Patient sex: F
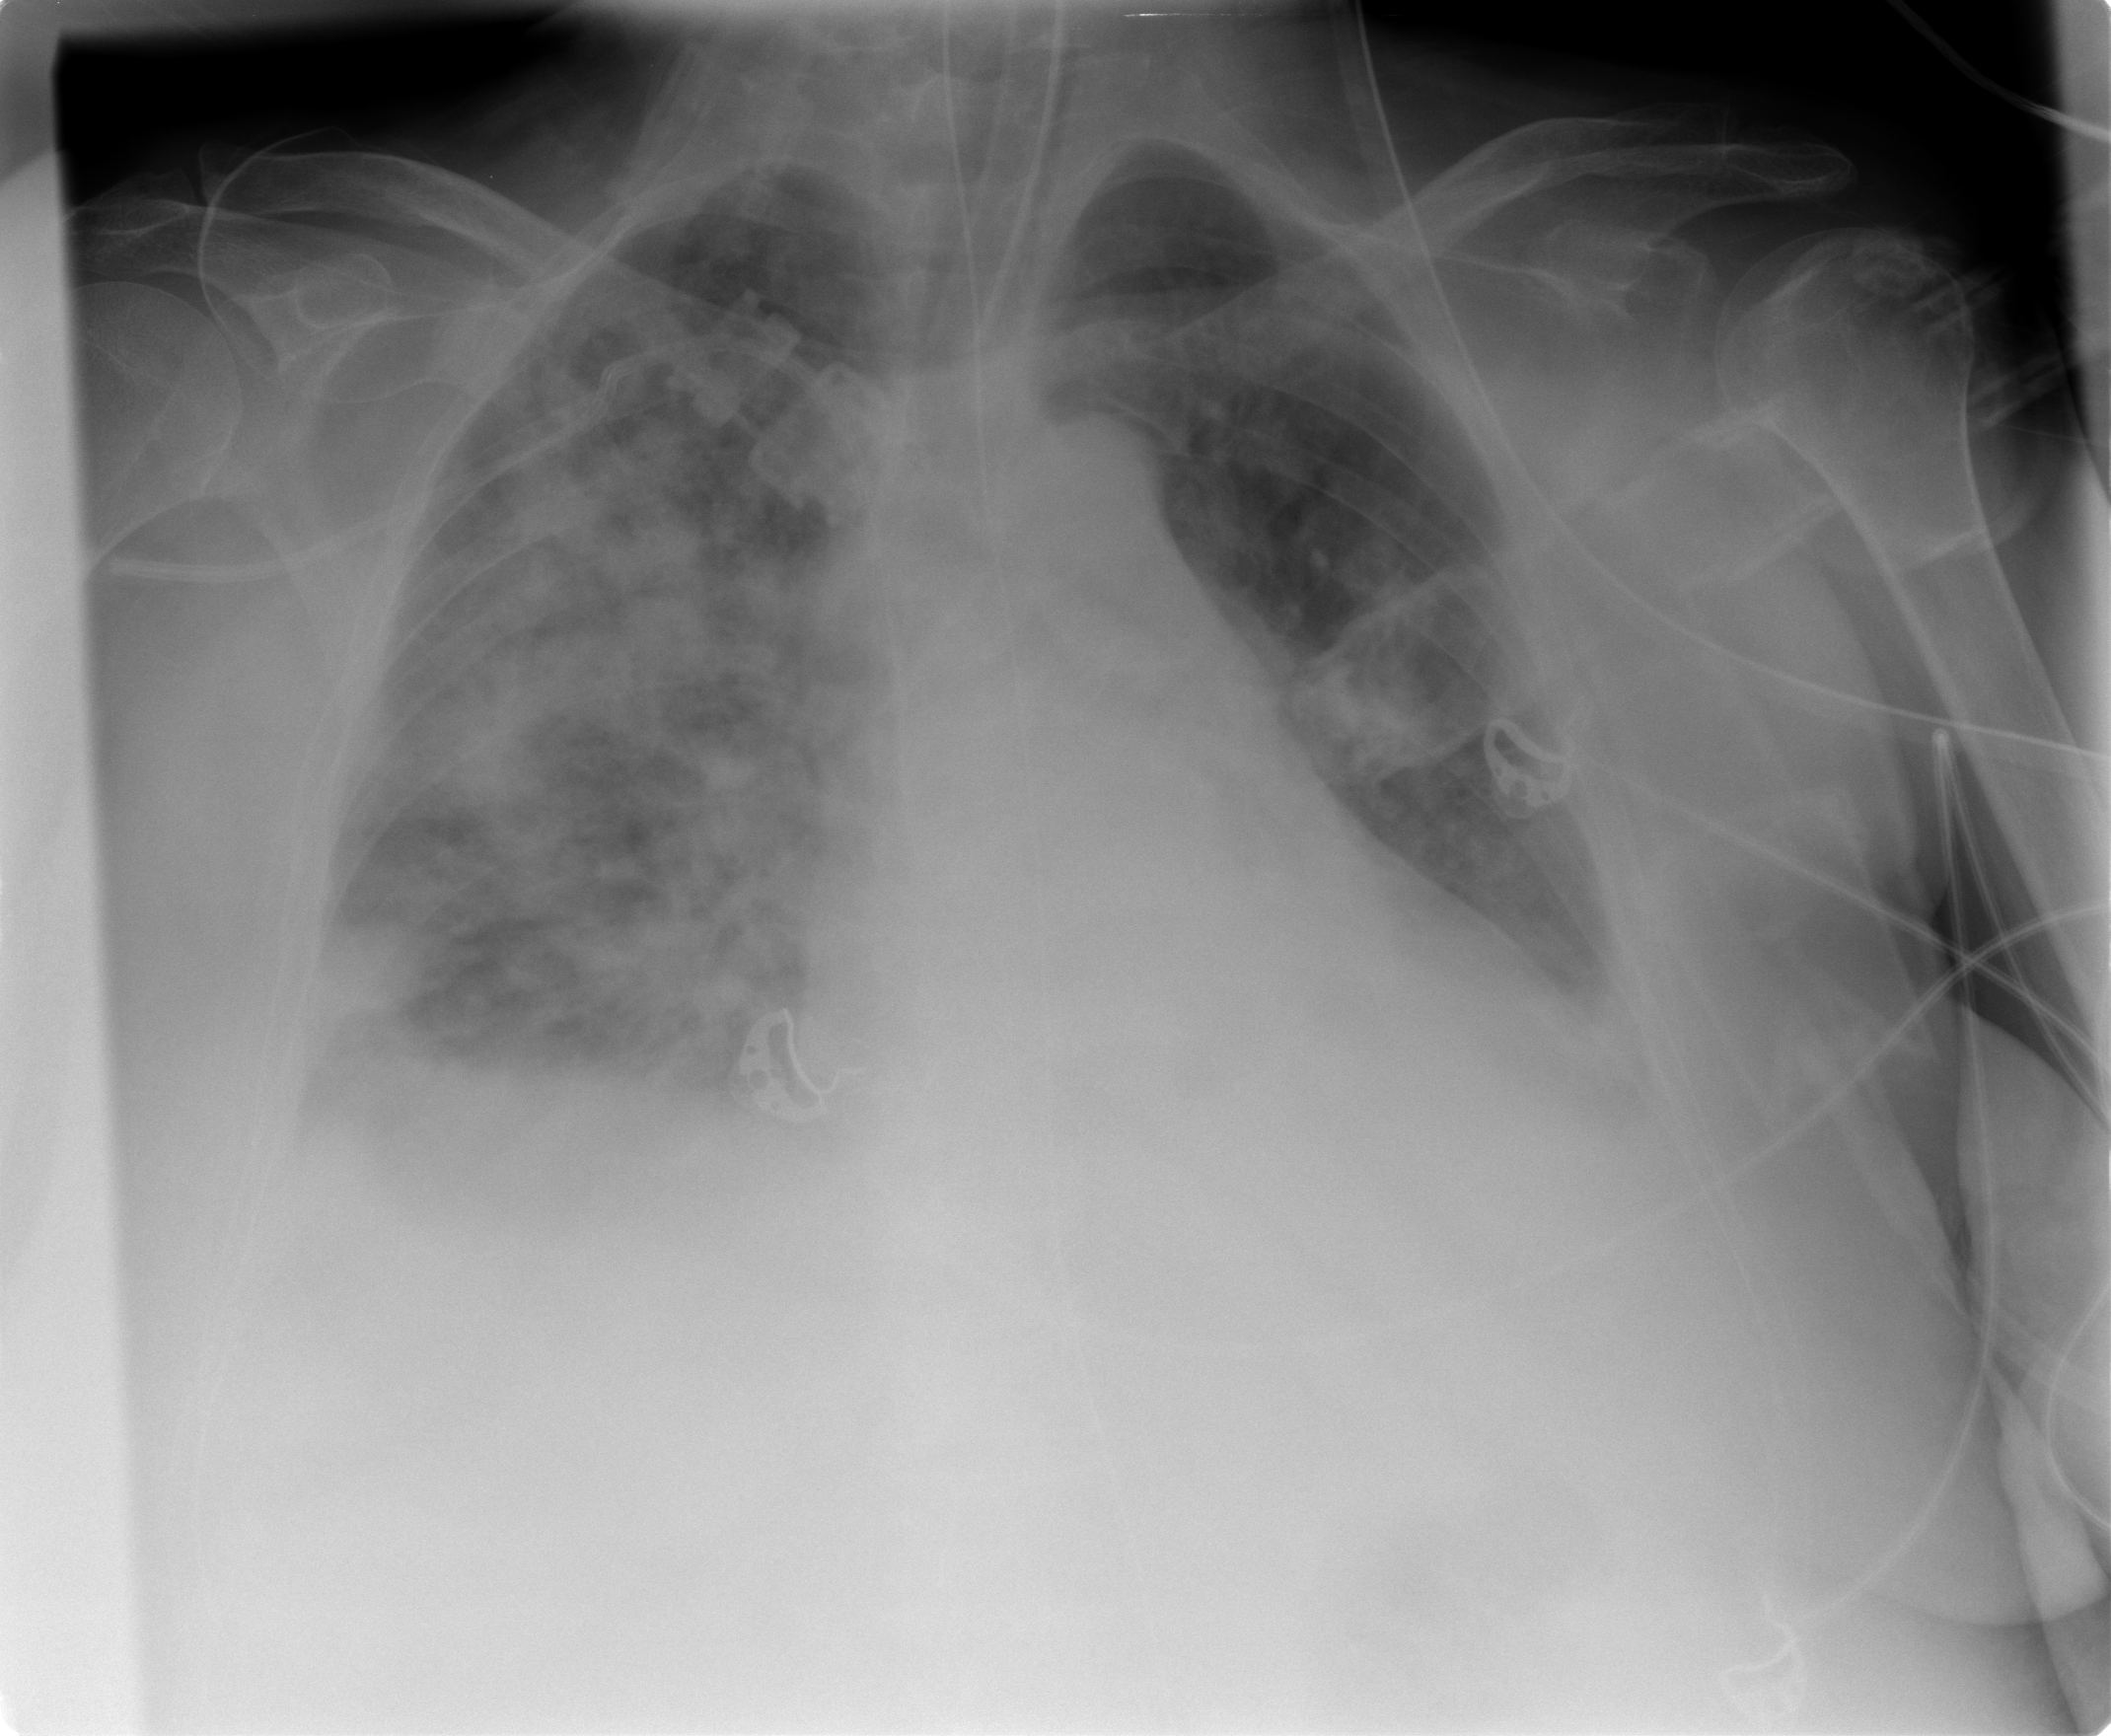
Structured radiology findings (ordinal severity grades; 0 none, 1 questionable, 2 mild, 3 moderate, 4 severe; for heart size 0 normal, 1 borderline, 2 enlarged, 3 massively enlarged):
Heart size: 2
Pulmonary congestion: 1
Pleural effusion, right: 2
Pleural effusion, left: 1
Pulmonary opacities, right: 4
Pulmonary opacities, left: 3
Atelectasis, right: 3
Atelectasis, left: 2